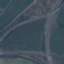
Label: Highway